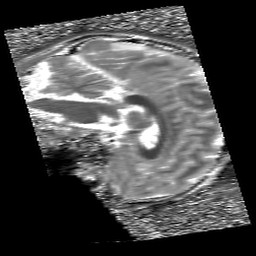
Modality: T1map
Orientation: sagittal
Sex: male
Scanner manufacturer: siemens
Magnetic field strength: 3 T
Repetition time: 5 s
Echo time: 0.00368 s